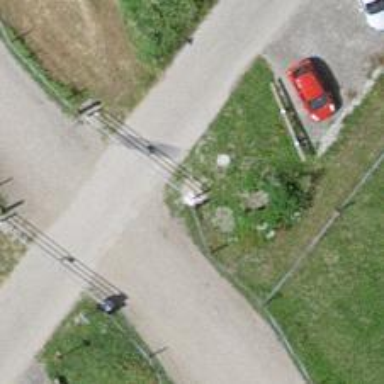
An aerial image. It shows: Fence.